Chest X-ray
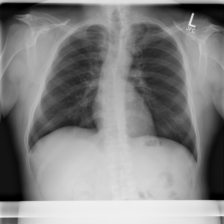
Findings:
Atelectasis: negative
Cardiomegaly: negative
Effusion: negative
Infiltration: negative
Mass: negative
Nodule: negative
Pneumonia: negative
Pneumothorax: negative
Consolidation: negative
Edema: negative
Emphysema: negative
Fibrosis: negative
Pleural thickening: negative
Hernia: negative